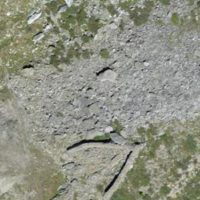
EUNIS habitat code: 26
Species observed at this site:
Motacilla cinerea